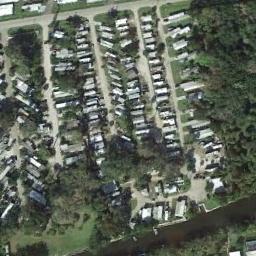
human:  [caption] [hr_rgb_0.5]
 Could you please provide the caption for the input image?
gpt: There are hundreds of neatly arranged mobile homes in this area .

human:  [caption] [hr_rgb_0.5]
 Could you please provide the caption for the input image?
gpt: The mobile home park has lots of neatly arranged white mobile homes on the grass and a river next to the mobile home park .

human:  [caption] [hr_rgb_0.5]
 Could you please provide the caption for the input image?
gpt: There are many buildings of different shapes and sizes in the mobile home parks .

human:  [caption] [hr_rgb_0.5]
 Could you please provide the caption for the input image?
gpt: The mobile home park is on the grass next to some trees .

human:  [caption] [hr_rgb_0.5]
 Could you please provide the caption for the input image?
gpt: There are many green trees and white buildings in the mobile home park .